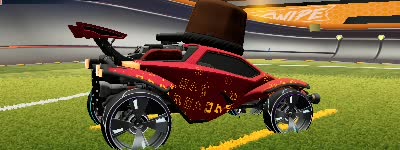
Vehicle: octane